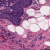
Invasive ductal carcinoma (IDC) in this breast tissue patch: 0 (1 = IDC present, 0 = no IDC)